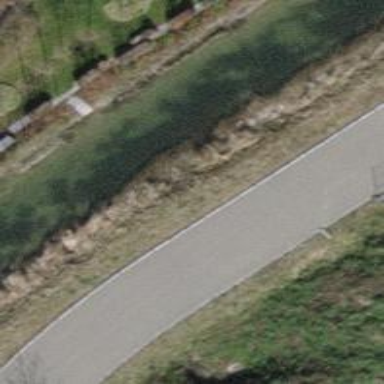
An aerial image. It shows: Drain that serves as waterway.